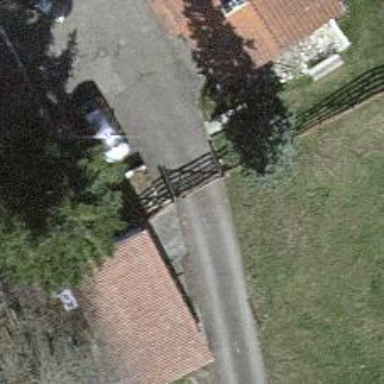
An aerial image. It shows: Wooden fence.